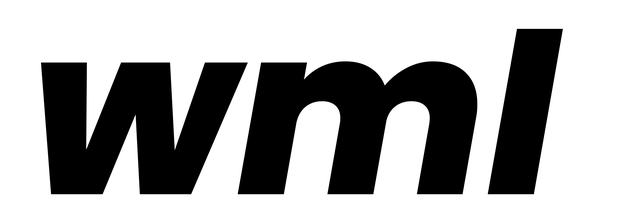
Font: Poppins-ExtraBoldItalic